Interaction volume radius: 5 \u00c5
Interaction volume height: 35 \u00c5
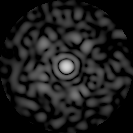
Disorder parameter: 0.8448